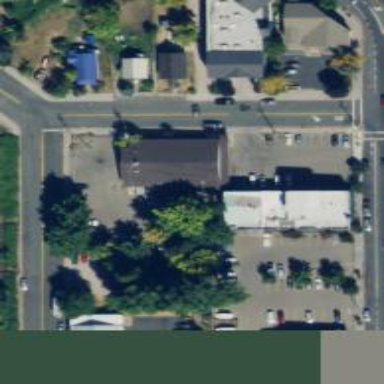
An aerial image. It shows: Post office.